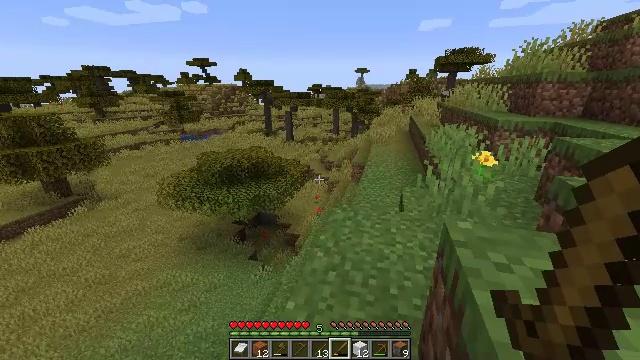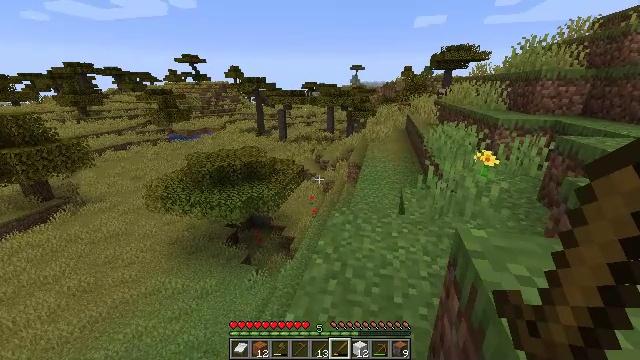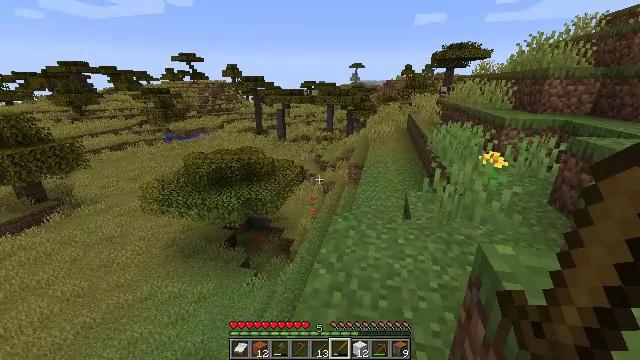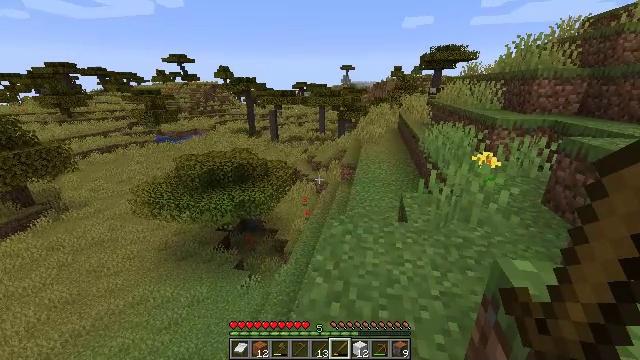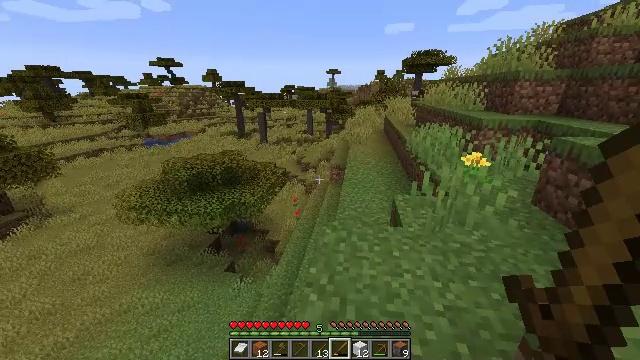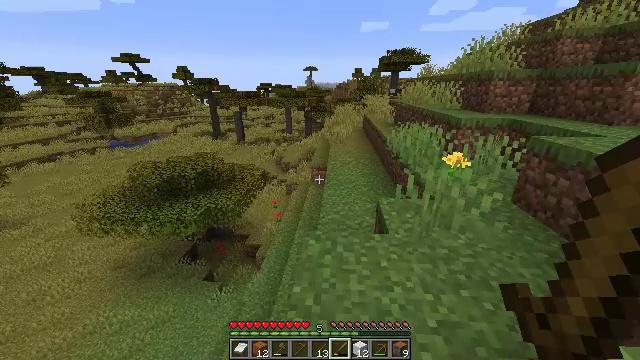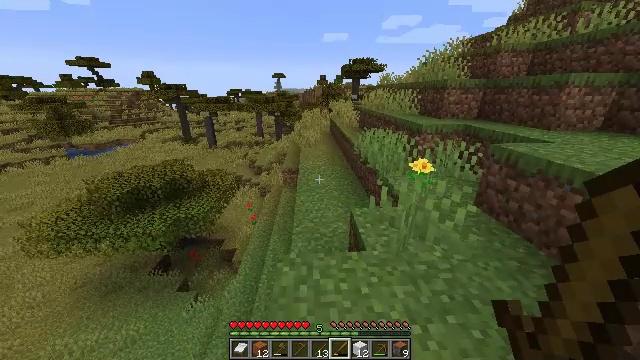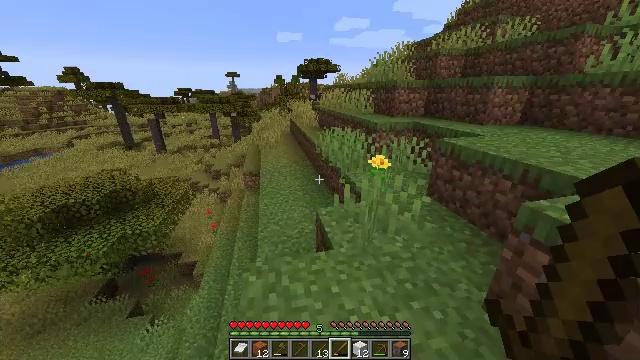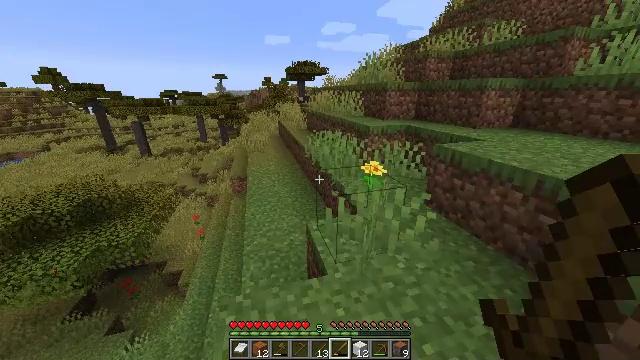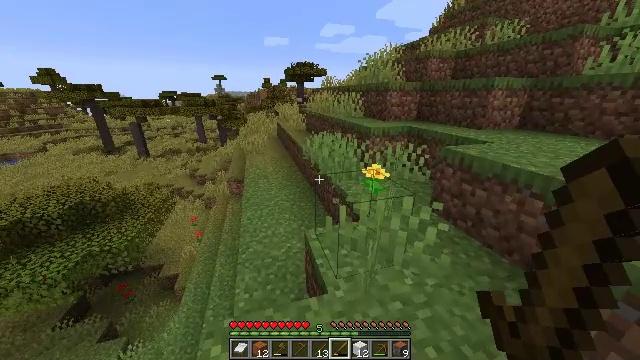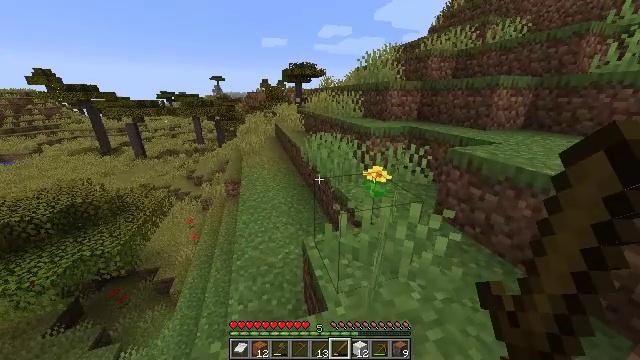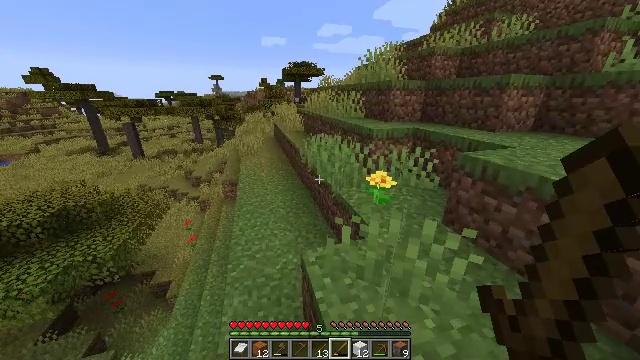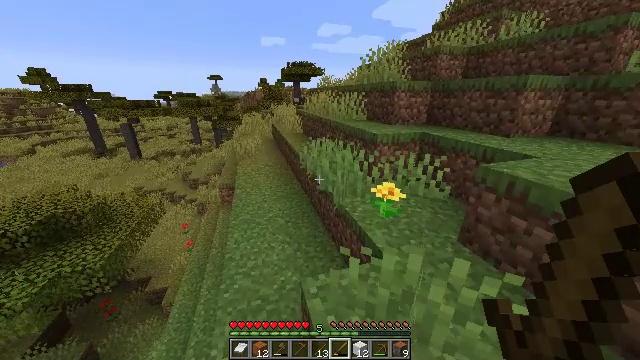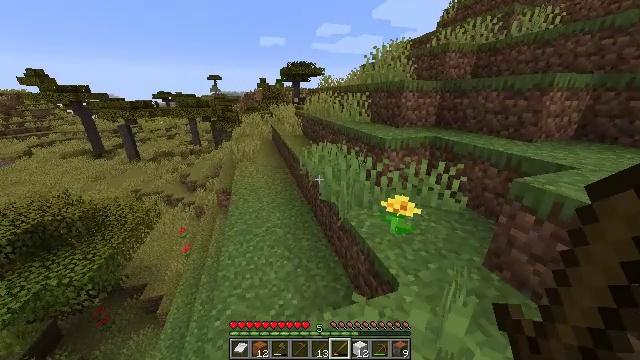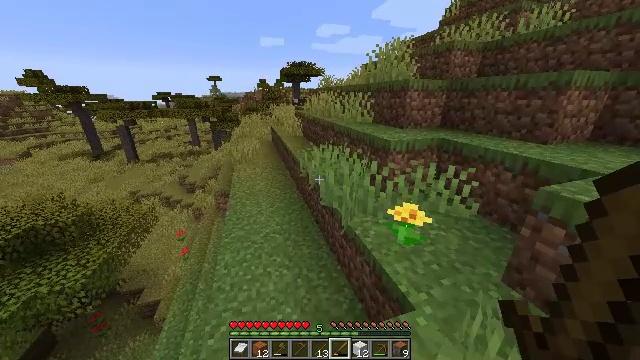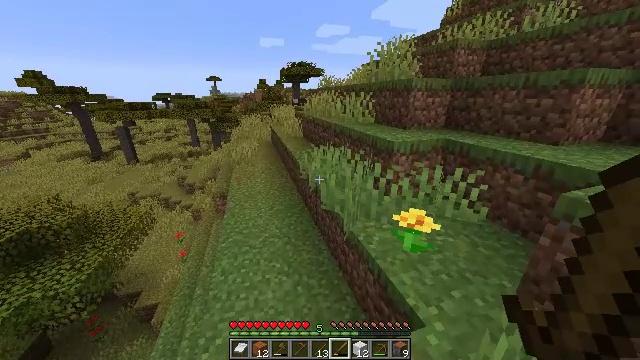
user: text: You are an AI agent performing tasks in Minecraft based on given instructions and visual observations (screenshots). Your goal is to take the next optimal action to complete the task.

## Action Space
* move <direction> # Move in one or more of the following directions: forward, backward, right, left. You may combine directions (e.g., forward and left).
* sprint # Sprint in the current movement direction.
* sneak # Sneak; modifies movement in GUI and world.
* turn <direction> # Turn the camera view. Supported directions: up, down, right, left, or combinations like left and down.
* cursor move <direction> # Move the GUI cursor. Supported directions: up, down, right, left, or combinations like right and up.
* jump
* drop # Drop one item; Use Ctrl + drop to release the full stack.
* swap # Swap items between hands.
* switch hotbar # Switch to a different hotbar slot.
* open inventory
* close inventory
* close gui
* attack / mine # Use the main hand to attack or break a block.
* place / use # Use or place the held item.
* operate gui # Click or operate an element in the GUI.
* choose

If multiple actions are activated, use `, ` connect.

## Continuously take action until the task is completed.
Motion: motion action
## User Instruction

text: Break the acacia log from the tree.
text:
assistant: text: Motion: move forward, sprint, turn right
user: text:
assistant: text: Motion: move forward, sprint
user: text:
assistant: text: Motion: move forward, sprint, turn right
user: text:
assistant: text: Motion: move forward, sprint, turn right
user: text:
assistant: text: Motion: move forward, sprint, turn right
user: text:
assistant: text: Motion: move forward, sprint, turn right
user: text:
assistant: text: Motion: move forward, sprint, turn right
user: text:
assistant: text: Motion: move forward, sprint, turn right
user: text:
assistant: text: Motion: move forward, sprint
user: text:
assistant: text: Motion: move forward, sprint
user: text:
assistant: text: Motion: move forward, sprint
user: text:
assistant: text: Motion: move forward, sprint
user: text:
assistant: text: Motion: move forward, sprint
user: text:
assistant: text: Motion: move forward, sprint
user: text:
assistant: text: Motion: move forward, sprint
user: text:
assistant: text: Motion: move forward, sprint
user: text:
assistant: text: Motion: move forward, sprint
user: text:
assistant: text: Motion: move forward, sprint
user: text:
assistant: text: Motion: move forward, sprint
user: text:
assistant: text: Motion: move forward, sprint
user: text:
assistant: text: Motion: move forward, sprint
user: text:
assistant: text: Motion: move forward, sprint
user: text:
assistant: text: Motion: move forward, sprint, turn left
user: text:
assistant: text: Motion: move forward, sprint, turn left
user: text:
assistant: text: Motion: move forward, sprint, turn left
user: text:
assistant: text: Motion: move forward, sprint, turn left
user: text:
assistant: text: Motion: move forward, sprint, turn left
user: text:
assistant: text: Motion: move forward, sprint
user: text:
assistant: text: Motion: move forward, sprint
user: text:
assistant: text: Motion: move forward, sprint